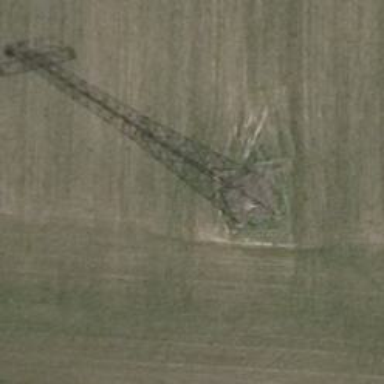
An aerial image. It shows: Mast structure.